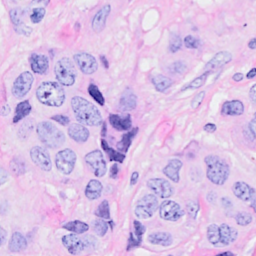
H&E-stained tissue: Breast